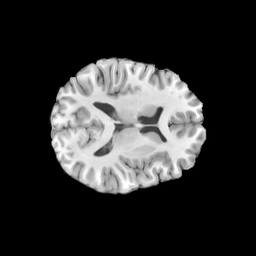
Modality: T1w
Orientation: axial